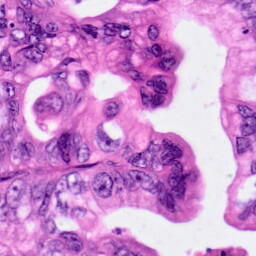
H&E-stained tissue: Pancreatic